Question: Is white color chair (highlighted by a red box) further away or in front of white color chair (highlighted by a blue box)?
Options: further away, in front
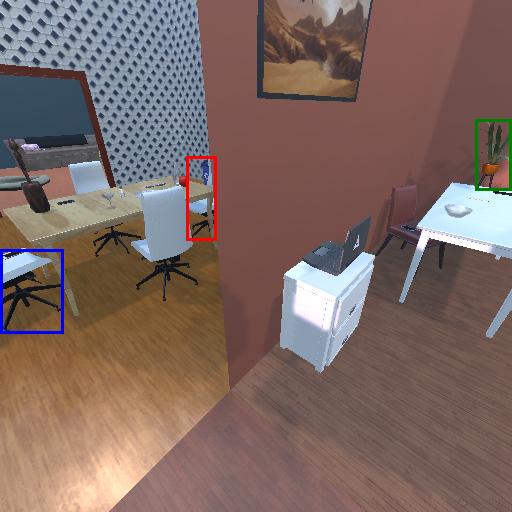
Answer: further away